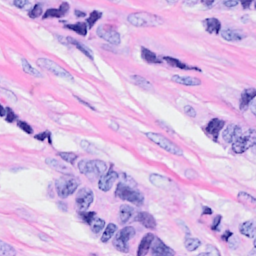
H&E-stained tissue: Breast